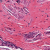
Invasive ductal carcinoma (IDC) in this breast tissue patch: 0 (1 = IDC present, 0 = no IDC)